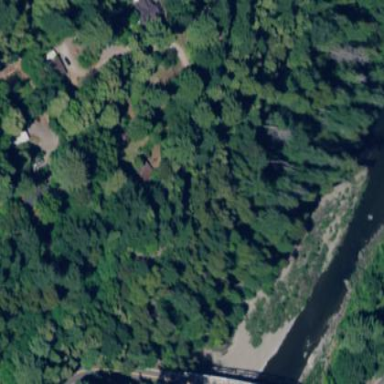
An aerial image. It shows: Forest area.